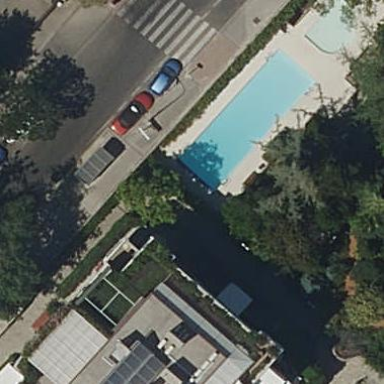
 perfect for swimming and other water activities."